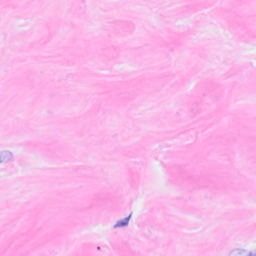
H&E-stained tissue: Breast